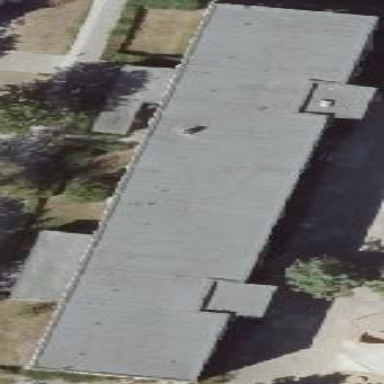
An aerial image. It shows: Kindergarten with flat roof.